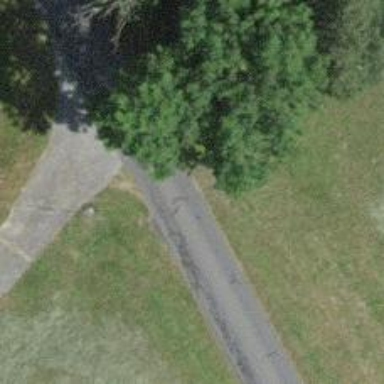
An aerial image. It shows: Unclassified paved road.